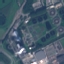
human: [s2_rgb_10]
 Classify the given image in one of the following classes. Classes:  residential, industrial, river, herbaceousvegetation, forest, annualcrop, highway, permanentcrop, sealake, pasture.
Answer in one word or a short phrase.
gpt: Industrial